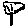
Label: tree